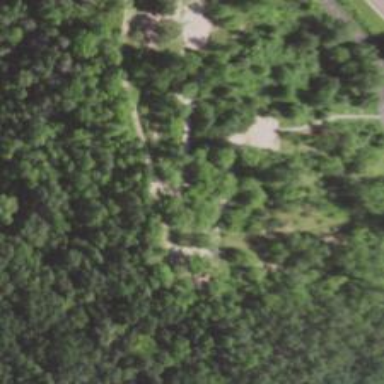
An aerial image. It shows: The starting point of disc golf course.